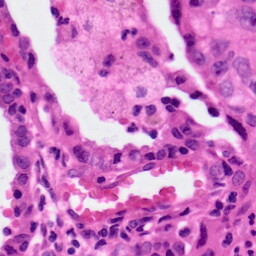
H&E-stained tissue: Lung